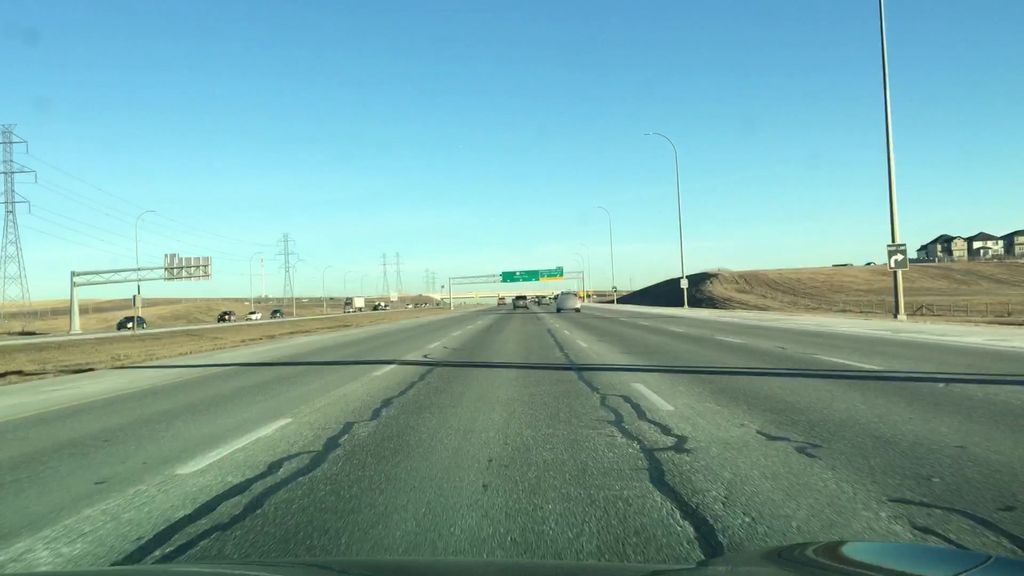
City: calgary